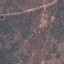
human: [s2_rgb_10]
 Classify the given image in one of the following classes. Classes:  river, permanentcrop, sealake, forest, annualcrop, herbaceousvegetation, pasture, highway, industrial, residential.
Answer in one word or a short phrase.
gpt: PermanentCrop